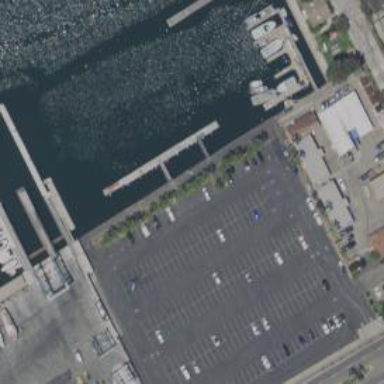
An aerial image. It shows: Man-made pier.